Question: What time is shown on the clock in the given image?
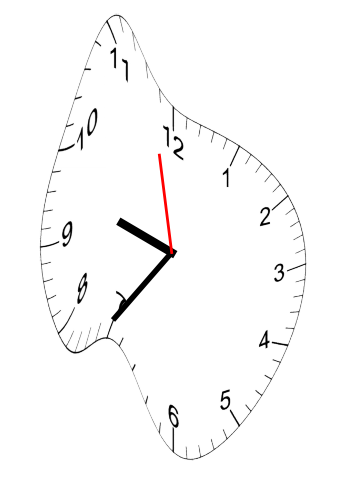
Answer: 09:35:58